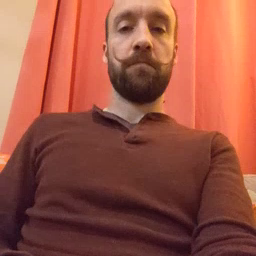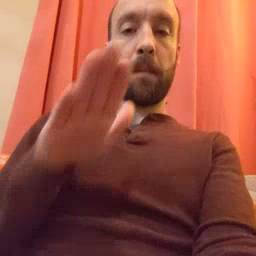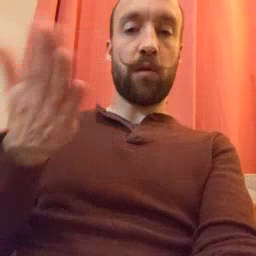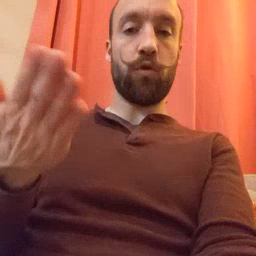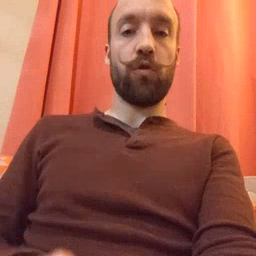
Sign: book